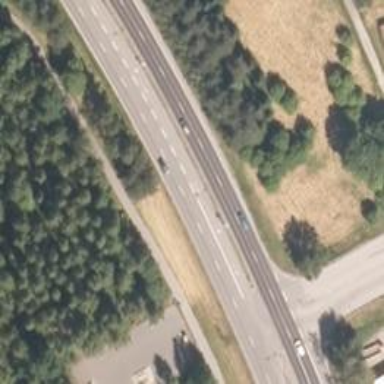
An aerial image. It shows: Primary highway.